Question: I am using ggplot2 to make some simple figures with a series using coordinates to make rectangles along the x-axis. However, I can't seem to figure out how to remove the padding between the actual start of the plot (x=1 location) and the leftmost edge of the plot, at what would be (0,0). For example, I am using the following code:
'''
library(ggplot2)
library(grid)
png(filename="sample.png", width=5600, height=70)
plot.data <- data.frame(start.points=c(1),end.points=c(10))
p <- ggplot(plot.data)
p + geom_rect(aes(xmin=start.points, xmax=end.points, ymin=0, ymax=1), fill="red") + theme_bw() + ylab(paste(sprintf("%60s", ""), "
Sample_label
")) + theme(axis.title.y = element_text(size = 30, colour = "black", angle = 0))
dev.off()
'''
The variables 'my_start' and 'my_stop' are just lists of start and stop coordinates for drawing rectangles. So, this plot creates a long horizontal figure, just as I want.
The problem is, the figure looks like this:
'''
axis_label | <-- white space --> <-----actual plot------> <-- white space--> |
'''
Actual plot:

...and I want to manually control this amount of 'white space'. I've tried setting 'plot.margin' and 'panel.margin', but these seem to control other aspects of the plot. Please note, that on my sample picture the red starts at point of 1 as expected. I want this to border the y axis, and I don't want any trailing space after the end of the red bar.
Any help would be greatly appreciated! Ideally I would just remove all white space padding. Thanks!
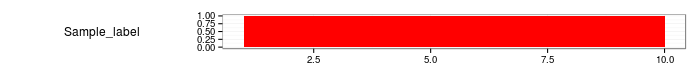
Answer: Try to add to add 'scale_x_continuous(expand = c(0, 0))' to your plot code. From the <URL>:
: a numeric vector of length two, giving a multiplicative and additive constant used to expand the range of the scales so that there is a small gap between the data and the axes.
'''
ggplot(plot.data) +
geom_rect(aes(xmin = start.points, xmax = end.points, ymin = 0, ymax = 1), fill = "red") +
scale_x_continuous(expand = c(0, 0))
'''